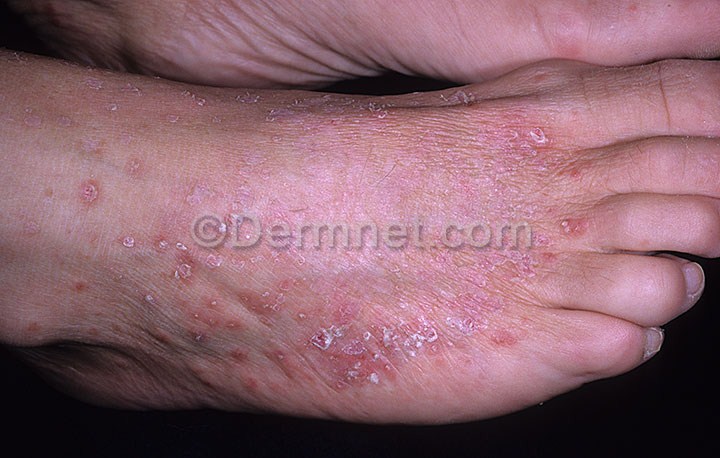
Disease: Light Diseases and Disorders of Pigmentation